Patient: sex M, age 46
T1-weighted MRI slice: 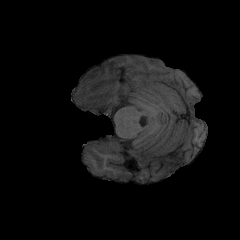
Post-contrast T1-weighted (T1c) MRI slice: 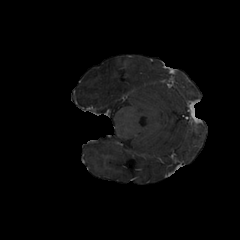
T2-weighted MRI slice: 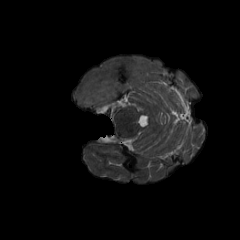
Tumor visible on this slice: yes
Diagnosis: Glioblastoma, IDH-wildtype
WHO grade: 4